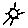
Label: sun